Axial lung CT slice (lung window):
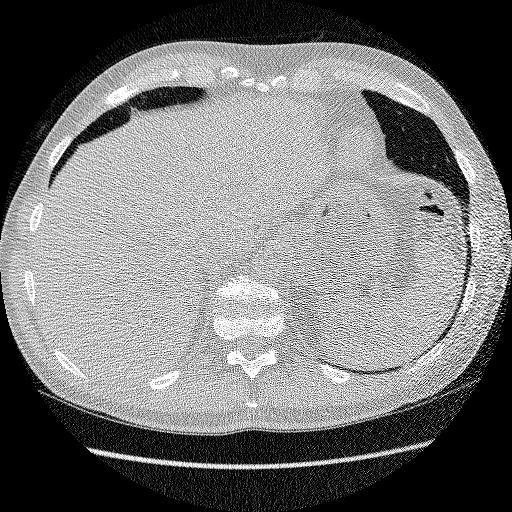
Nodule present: no